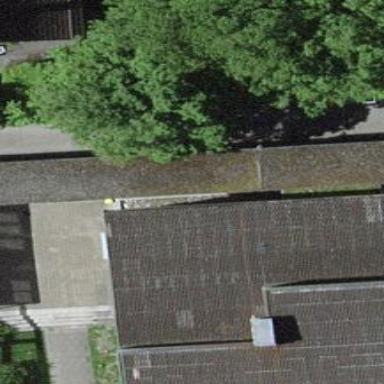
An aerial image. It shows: View of roof of building.